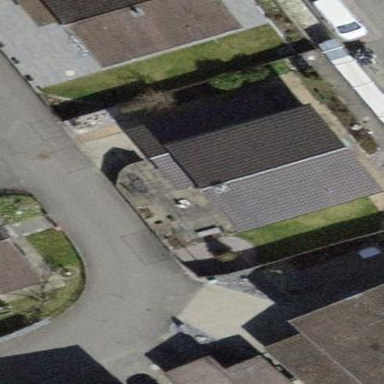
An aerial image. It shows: Building with tiled roof.